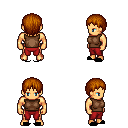
a pixel art fantasy rpg character, male body template, human, tanned skin, brown sleeveless shirt, red pants, brunette plain hairstyle, black slippers, four views (front, back, left, right), 2x2 character sprite sheet, small pixel art, hard edges, no anti-aliasing